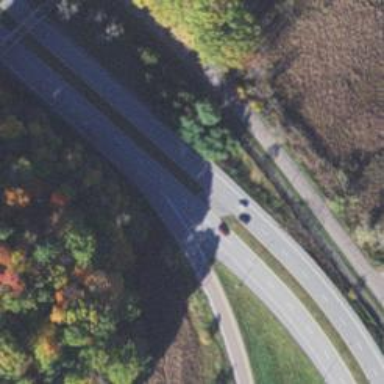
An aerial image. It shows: Asphalt road classified as primary highway with expressway characteristics.